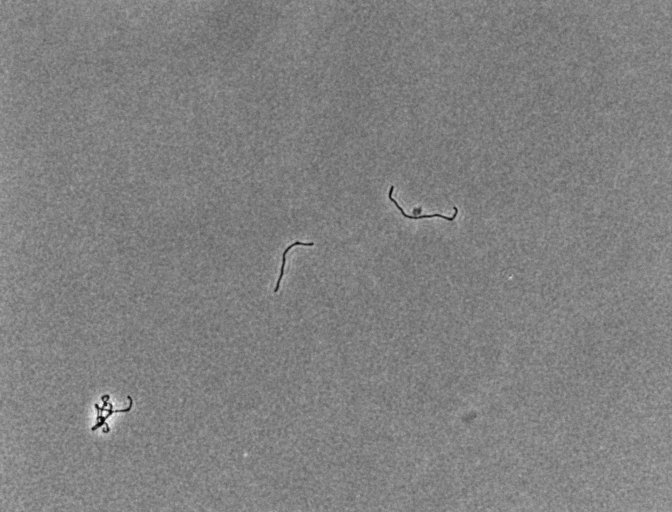
Phase contrast microscopy, 20x objective, 3 h incubation